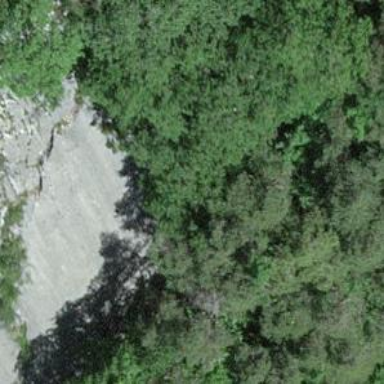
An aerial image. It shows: Cliff in nature.